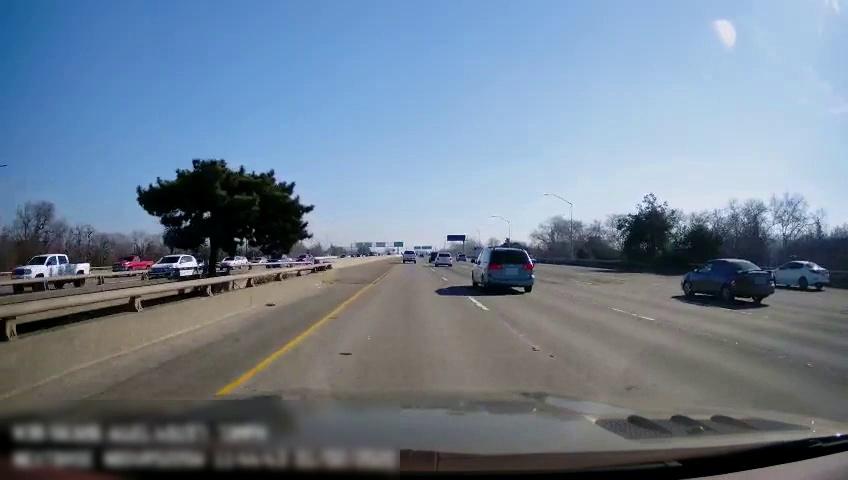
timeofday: Day
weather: Sunny
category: Drivable Space
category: Vehicles | Truck
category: Vehicles | Truck
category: Vehicles | SUV
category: Vehicles | SUV
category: Vehicles | SUV
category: Vehicles | Car
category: Drivable Space
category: Vehicles | Truck
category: Vehicles | Car
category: Vehicles | Car
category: Vehicles | Van
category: Vehicles | Car
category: Vehicles | Truck
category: Vehicles | SUV
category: Lanes | Current Lane
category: Lanes | Current Lane
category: Lanes | Alternate Lane
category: Lanes | Alternate Lane
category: Traffic | Signs
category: Traffic | Signs
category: Traffic | Signs